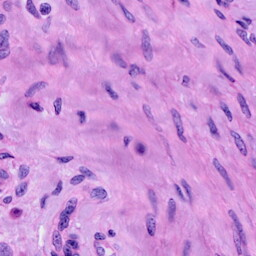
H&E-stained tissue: Cervix